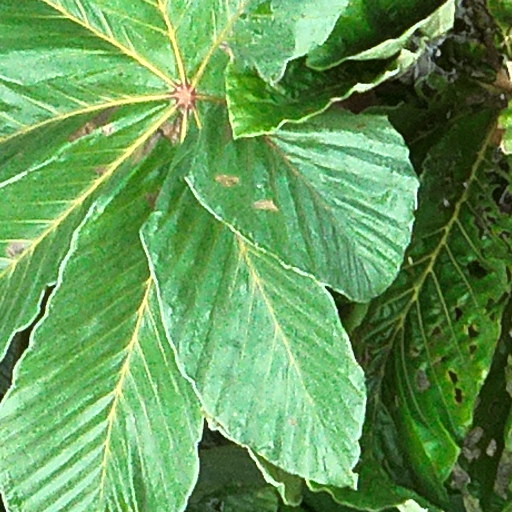
Species: Cecropia insignis
GBIF accepted scientific name: Cecropia insignis
Crown area (m\u00b2): 141.422